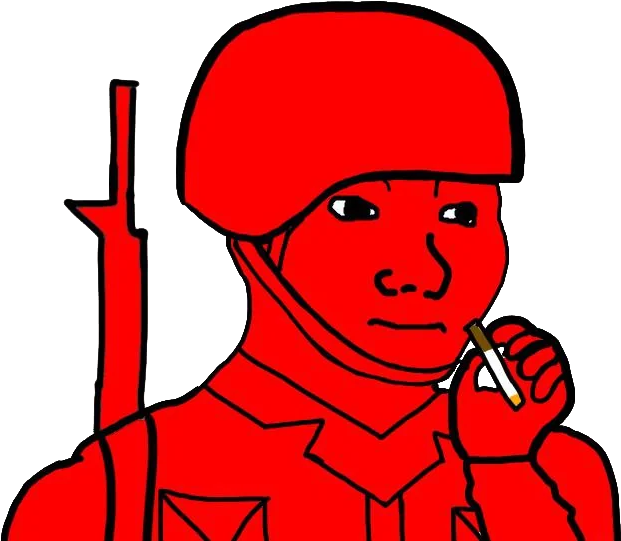
Label: 5_Objakt